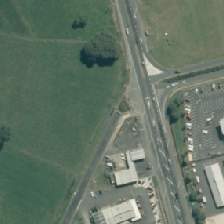
Land cover: urban_build_up